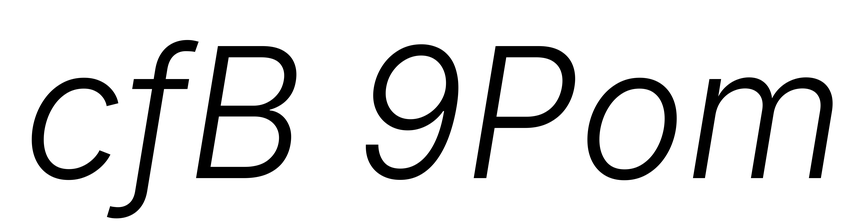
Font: Inter-Italic_Light_Italic